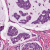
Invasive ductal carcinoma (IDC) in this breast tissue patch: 1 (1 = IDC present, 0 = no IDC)